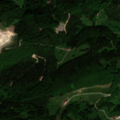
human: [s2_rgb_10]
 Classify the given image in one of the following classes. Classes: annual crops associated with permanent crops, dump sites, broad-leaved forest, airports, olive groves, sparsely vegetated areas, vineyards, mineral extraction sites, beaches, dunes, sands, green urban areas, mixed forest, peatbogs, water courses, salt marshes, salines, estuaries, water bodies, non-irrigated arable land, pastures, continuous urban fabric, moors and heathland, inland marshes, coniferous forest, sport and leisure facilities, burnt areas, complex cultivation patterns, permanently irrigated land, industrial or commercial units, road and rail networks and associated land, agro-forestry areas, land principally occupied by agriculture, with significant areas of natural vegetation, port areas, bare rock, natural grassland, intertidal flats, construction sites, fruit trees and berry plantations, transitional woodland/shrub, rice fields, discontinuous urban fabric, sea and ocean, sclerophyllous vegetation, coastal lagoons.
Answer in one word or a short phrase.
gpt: pastures, broad-leaved forest, coniferous forest, mixed forest